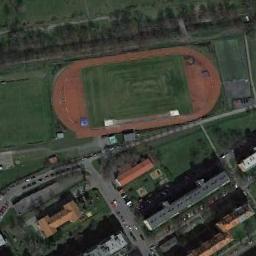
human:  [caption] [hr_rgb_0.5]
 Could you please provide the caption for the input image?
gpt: Many buildings are near the ground track field .

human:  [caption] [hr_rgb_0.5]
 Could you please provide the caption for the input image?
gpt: There is an unfinished track and field .

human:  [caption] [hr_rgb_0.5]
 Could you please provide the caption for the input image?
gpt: The track and field is built on the lawn and there is a road distance from the residential area .

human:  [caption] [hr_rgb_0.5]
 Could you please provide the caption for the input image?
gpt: The ground track field is on a lawn and some buildings are next to the ground track field .

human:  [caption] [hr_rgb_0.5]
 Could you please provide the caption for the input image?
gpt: There are some brown buildings beside the ground track field .